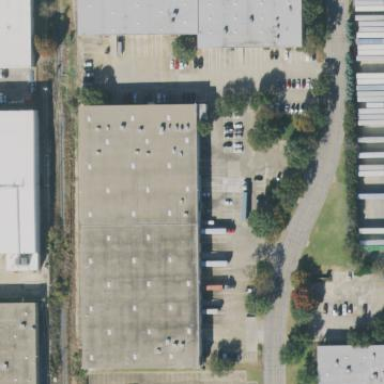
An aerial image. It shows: Warehouse building.